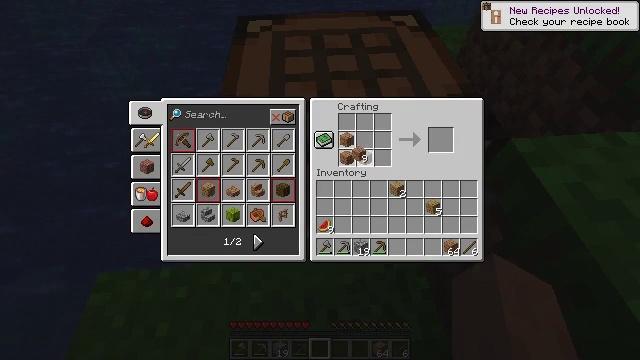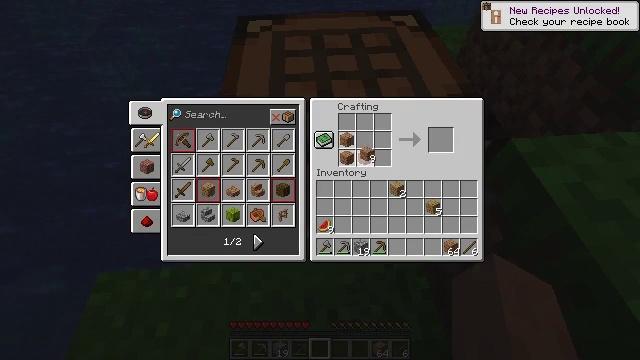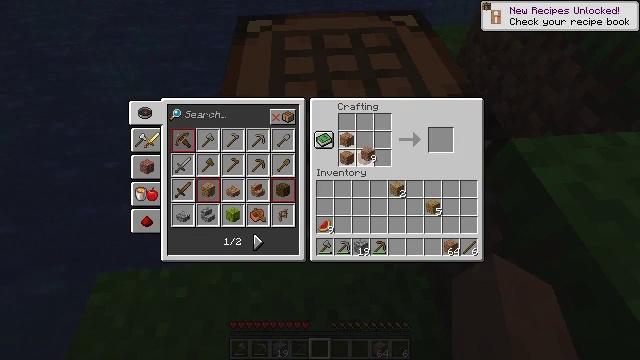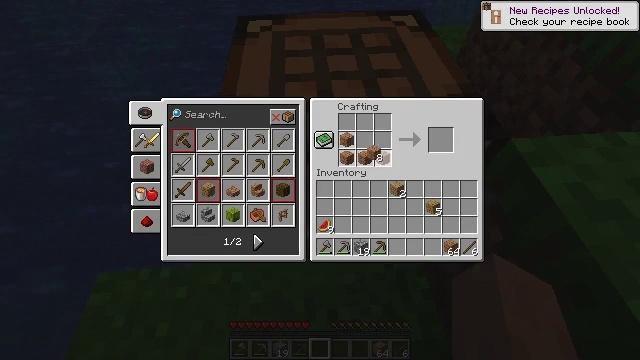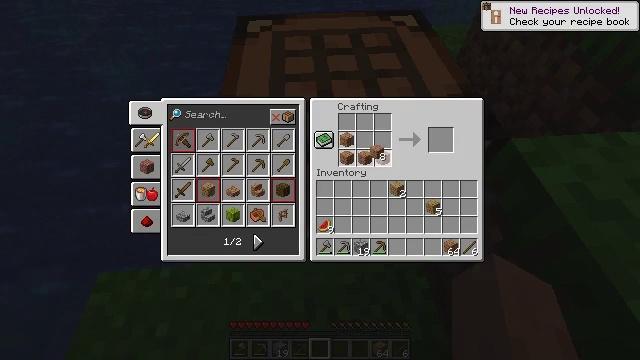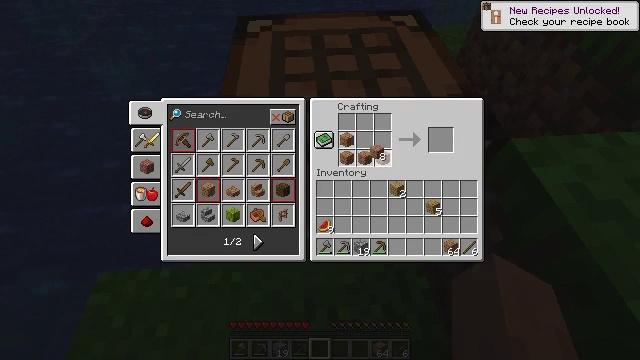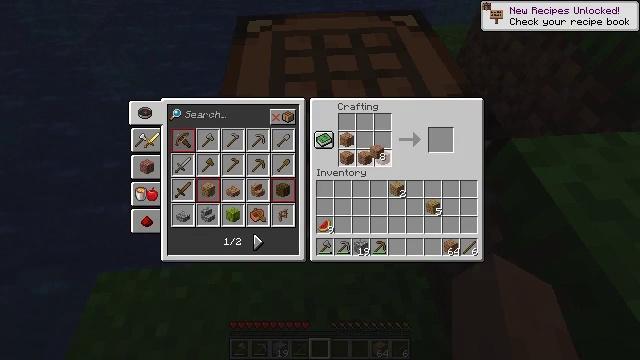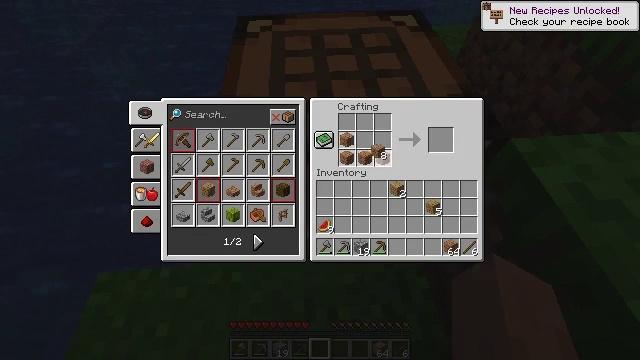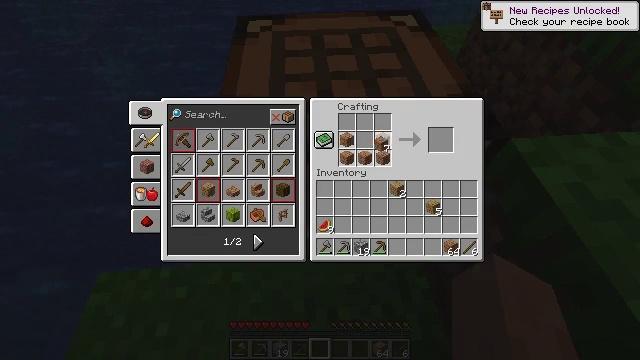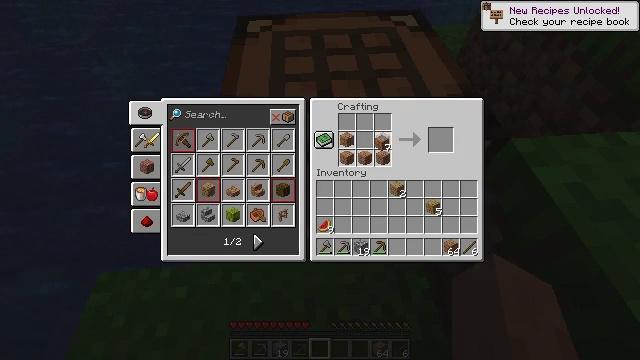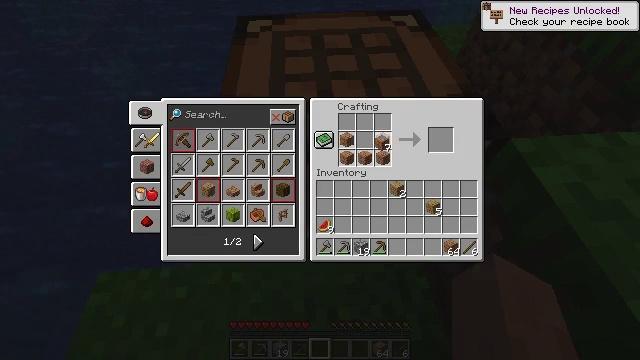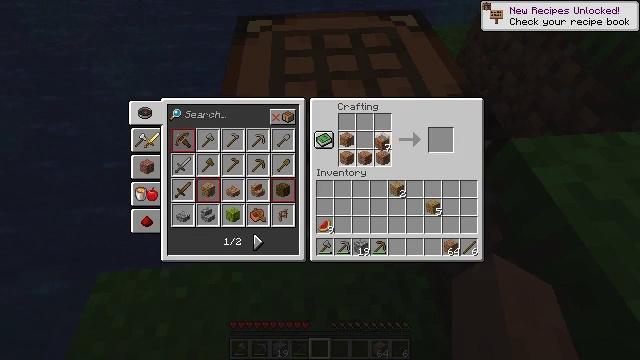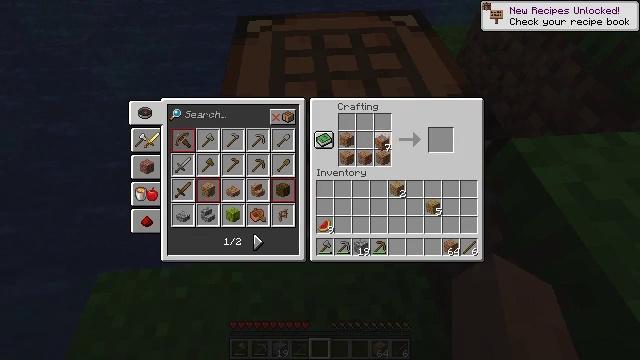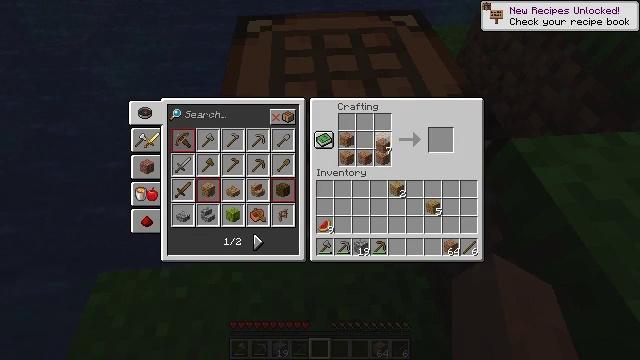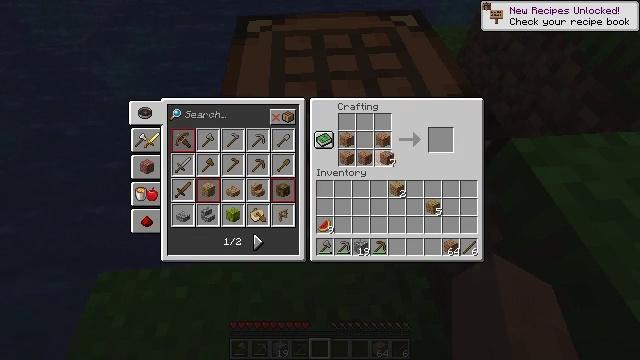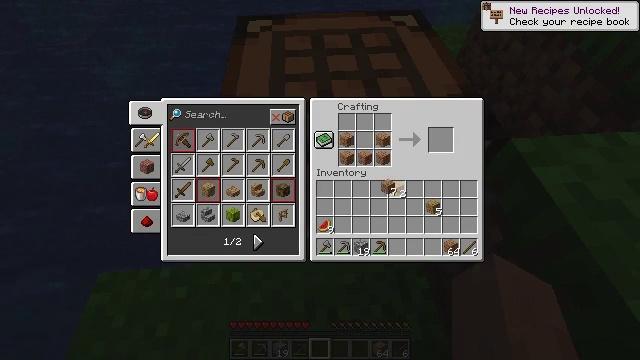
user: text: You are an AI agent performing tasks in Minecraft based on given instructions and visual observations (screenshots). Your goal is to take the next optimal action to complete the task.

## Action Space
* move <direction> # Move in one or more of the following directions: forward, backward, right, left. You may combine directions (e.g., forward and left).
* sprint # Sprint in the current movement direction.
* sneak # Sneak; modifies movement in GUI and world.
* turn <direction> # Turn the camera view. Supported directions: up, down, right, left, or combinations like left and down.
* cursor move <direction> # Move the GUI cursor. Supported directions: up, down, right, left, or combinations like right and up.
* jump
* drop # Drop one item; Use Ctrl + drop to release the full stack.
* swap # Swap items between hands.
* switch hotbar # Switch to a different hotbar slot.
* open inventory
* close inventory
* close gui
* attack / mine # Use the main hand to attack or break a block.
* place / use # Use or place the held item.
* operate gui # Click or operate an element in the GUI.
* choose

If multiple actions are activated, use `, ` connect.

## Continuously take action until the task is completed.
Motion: motion action
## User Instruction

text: Open the crafting grid and create a jungle boat.
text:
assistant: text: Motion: cursor move right, choose
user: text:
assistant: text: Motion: choose
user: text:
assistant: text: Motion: choose
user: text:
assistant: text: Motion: choose
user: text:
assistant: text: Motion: choose
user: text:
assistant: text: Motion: choose
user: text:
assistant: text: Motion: choose
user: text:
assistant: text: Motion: choose
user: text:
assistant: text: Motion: choose
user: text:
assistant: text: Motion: choose
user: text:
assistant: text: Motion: choose
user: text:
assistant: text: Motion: no_op
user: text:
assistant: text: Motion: no_op
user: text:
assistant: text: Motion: cursor move down
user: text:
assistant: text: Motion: cursor move down
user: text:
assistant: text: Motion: cursor move down
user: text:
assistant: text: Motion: operate gui
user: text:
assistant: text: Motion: operate gui
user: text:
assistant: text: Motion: operate gui
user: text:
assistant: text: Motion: operate gui
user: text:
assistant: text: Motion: no_op
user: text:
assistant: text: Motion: cursor move right and up
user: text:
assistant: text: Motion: cursor move right and up
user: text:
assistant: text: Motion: cursor move right and up
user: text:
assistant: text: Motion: cursor move up
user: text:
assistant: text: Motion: sneak, cursor move up
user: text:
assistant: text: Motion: sneak
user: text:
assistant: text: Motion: sneak
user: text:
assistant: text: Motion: sneak, operate gui
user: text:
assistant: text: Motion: sneak, operate gui